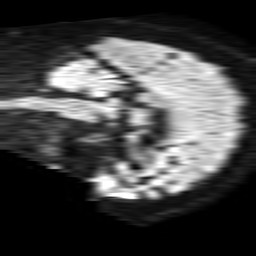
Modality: TRACE
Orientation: sagittal
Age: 53
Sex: male
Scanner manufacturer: philips
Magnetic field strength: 1.5 T
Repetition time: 4.6 s
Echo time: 0.08517 s